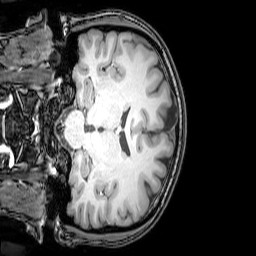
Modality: T1w
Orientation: coronal
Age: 24
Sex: female
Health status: healthy
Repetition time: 0.081 s
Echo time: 0.037 s